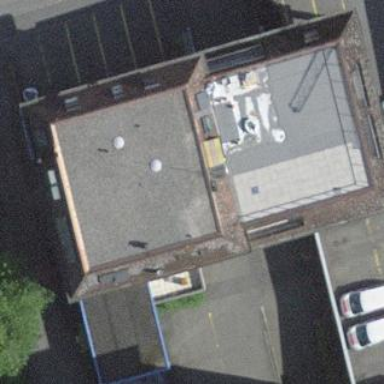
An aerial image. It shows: Industrial building.